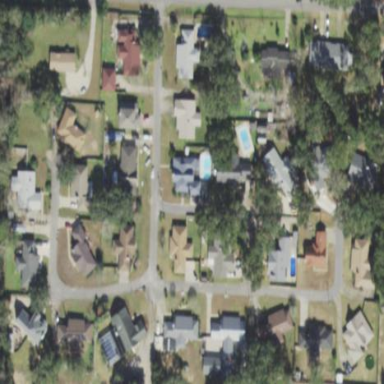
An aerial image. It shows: Residential area consisting of single-family homes.